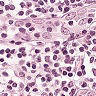
Metastatic tissue present: no